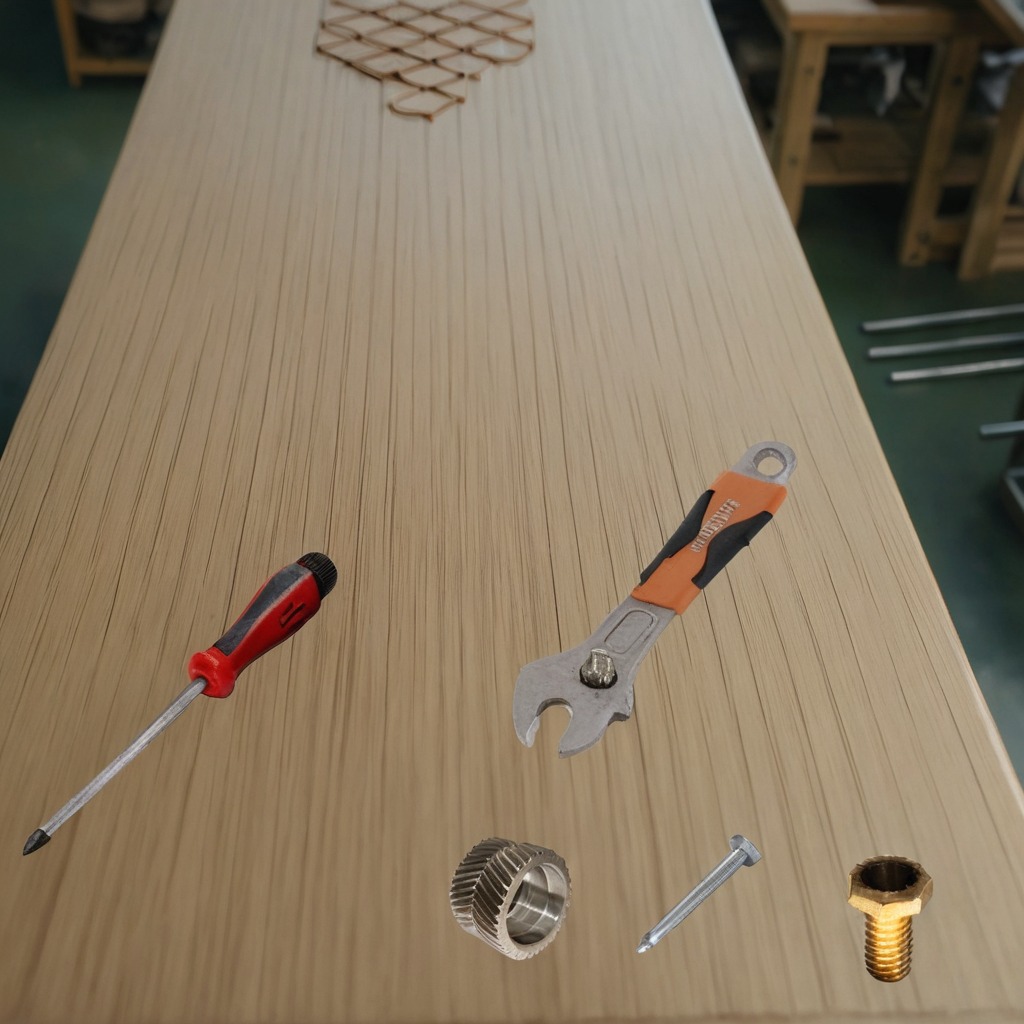
A steel gear with teeth, a metal machine screw, an iron nail, a screwdriver, and a wrench are lying on the workbench inside a coastal fishing gear workshop.